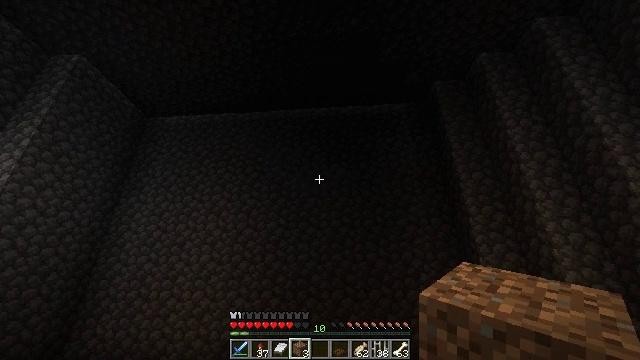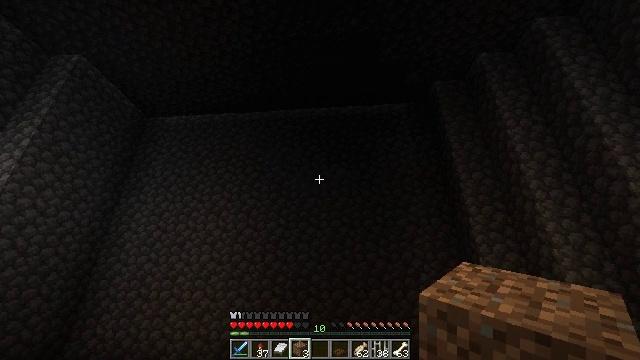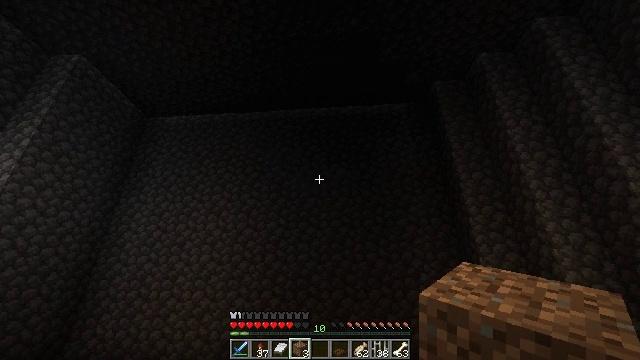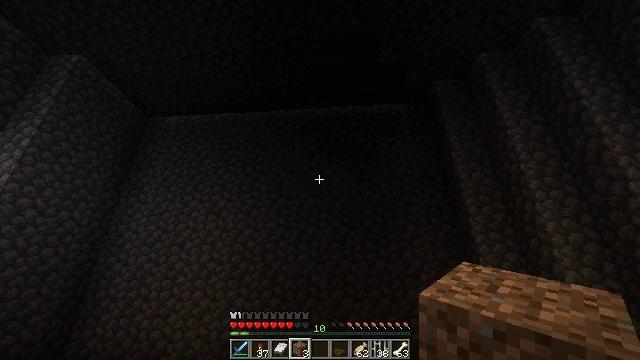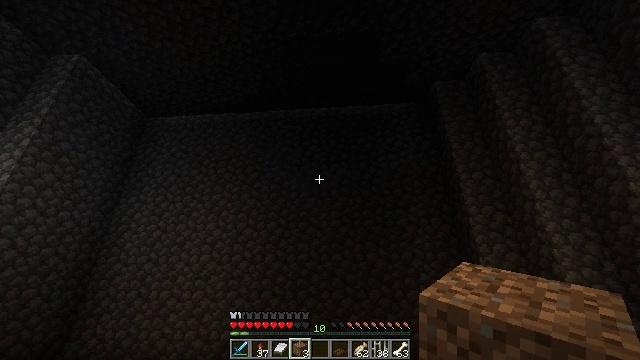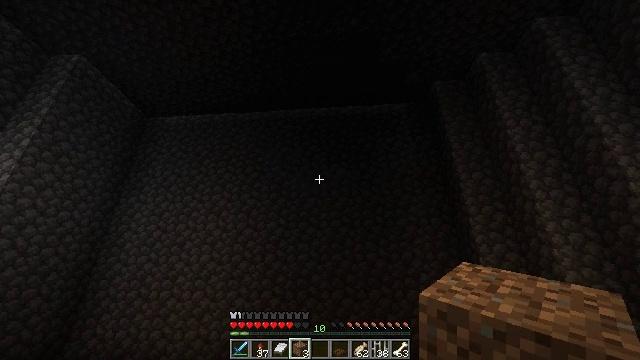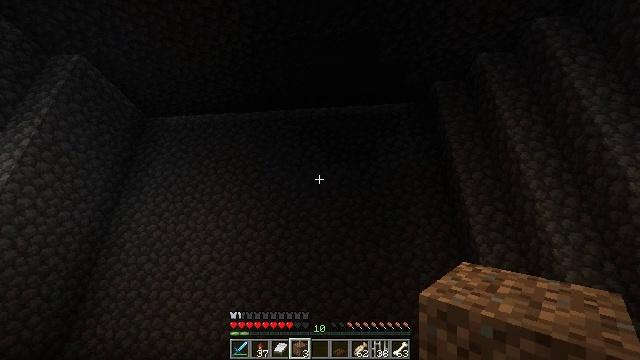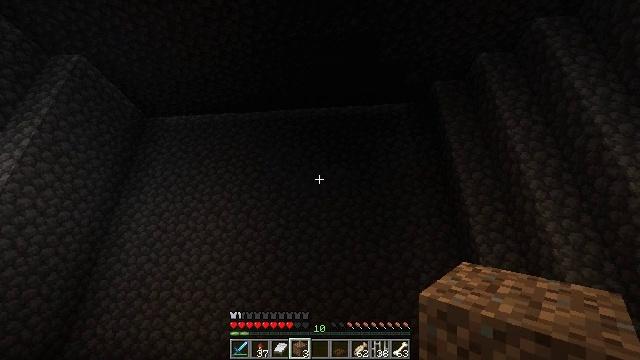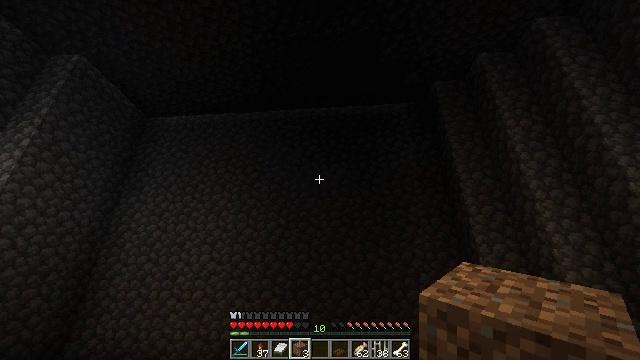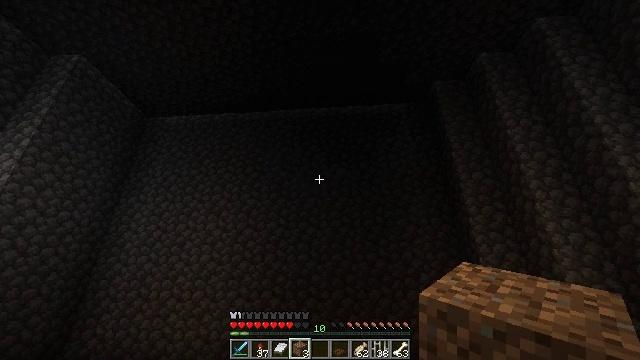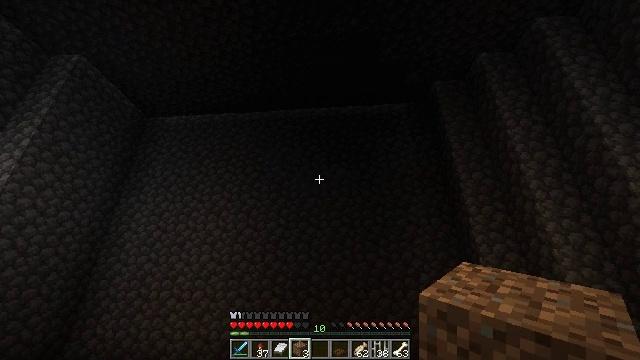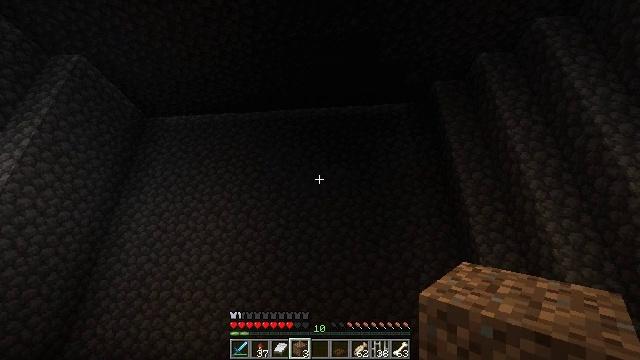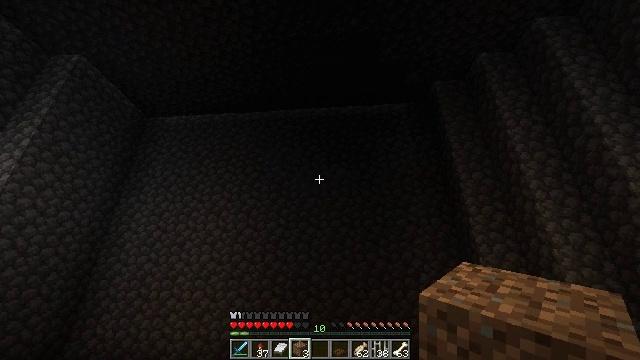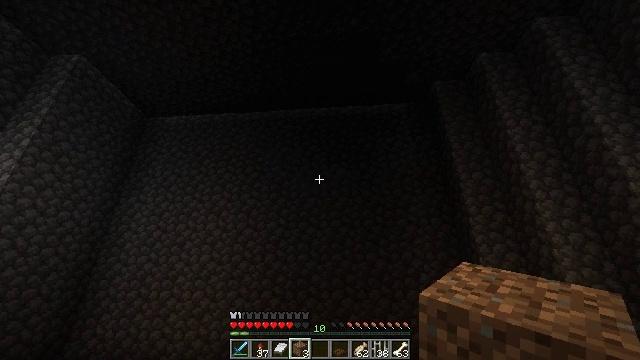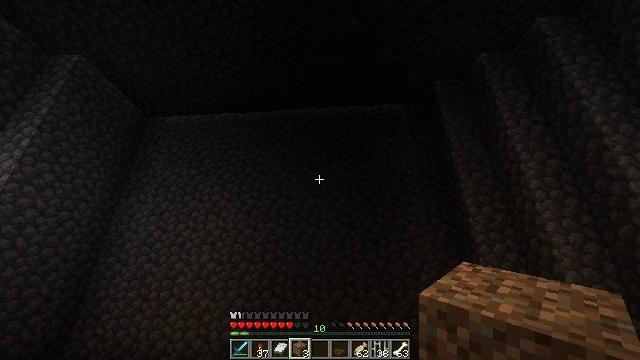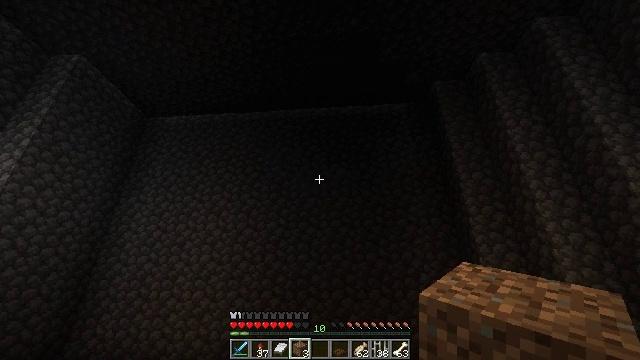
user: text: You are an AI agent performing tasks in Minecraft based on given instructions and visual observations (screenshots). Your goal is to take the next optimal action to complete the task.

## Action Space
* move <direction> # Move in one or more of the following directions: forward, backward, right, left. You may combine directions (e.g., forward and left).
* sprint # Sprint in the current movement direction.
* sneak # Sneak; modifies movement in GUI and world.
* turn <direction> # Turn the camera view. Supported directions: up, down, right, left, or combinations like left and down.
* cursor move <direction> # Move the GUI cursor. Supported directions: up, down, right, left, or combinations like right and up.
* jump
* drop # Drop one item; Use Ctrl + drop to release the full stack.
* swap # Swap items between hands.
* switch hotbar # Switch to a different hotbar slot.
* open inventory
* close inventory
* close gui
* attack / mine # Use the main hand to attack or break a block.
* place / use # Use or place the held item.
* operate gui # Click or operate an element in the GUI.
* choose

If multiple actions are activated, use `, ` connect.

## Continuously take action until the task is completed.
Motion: motion action
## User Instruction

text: Drop kelp from the inventory.
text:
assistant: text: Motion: no_op
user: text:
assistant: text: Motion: no_op
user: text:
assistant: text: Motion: no_op
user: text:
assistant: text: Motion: no_op
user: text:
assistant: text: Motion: no_op
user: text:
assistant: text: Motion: no_op
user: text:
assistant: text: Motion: no_op
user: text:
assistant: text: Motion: no_op
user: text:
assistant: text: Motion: no_op
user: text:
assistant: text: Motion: no_op
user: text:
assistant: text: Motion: no_op
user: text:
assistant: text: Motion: no_op
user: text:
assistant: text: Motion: no_op
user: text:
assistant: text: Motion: no_op
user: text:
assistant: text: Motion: no_op
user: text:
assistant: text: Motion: no_op
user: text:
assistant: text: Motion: no_op
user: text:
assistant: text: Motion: no_op
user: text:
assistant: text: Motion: no_op
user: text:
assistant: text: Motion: no_op
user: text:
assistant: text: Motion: no_op
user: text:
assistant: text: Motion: no_op
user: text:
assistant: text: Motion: no_op
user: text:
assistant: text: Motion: no_op
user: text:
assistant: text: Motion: no_op
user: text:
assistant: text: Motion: no_op
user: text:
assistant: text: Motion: no_op
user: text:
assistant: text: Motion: no_op
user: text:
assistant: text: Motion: no_op
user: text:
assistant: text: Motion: no_op